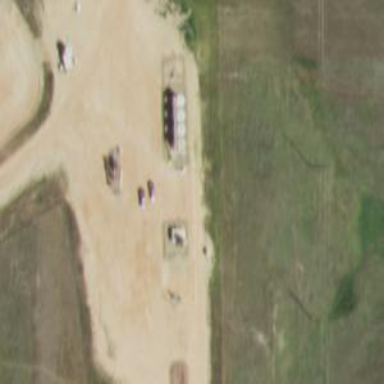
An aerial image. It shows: Storage tank with man-made structure.